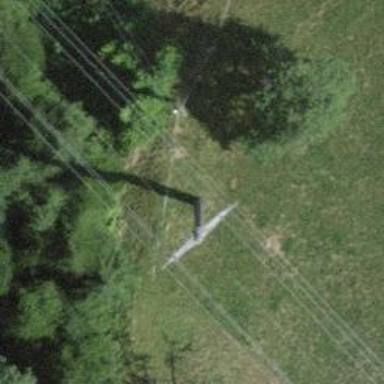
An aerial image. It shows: Power line is depicted.